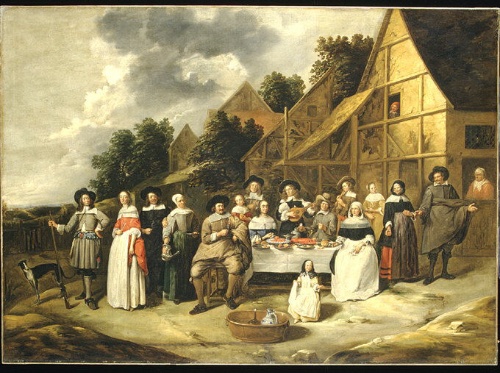
Title: Group Portrait: A Wedding Celebration
Artist: Gillis van Tilborgh
Artist bio: Flemish, ca. 1625–ca. 1678
Object type: Painting
Classification: Paintings
Medium: Oil on canvas
Dimensions: 45 1/2 x 63 1/4 in. (115.6 x 160.7 cm)
Department: European Paintings
Credit line: Purchase, 1871
Accession year: 1871
Repository: Metropolitan Museum of Art, New York, NY
Tags: Girls|Men|Women|Dogs|Dining|Musicians|Weddings